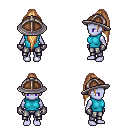
a pixel art fantasy rpg character, female body template, dark elf, purple skin, teal sleeveless shirt, metal pants, light blonde extra-long topknot hairstyle, chain helm, metal gloves, four views (front, back, left, right), 2x2 character sprite sheet, small pixel art, hard edges, no anti-aliasing